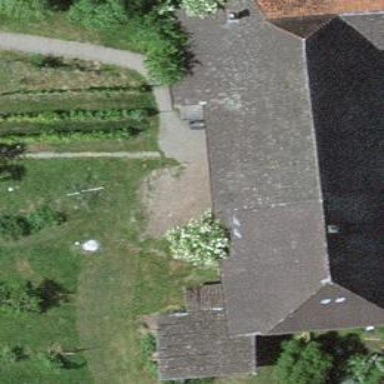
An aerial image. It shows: Farm building with half-hipped roof shape.